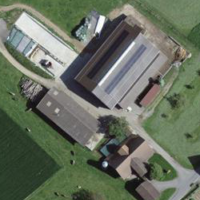
EUNIS habitat code: 52
Species observed at this site:
Dactylis glomerata